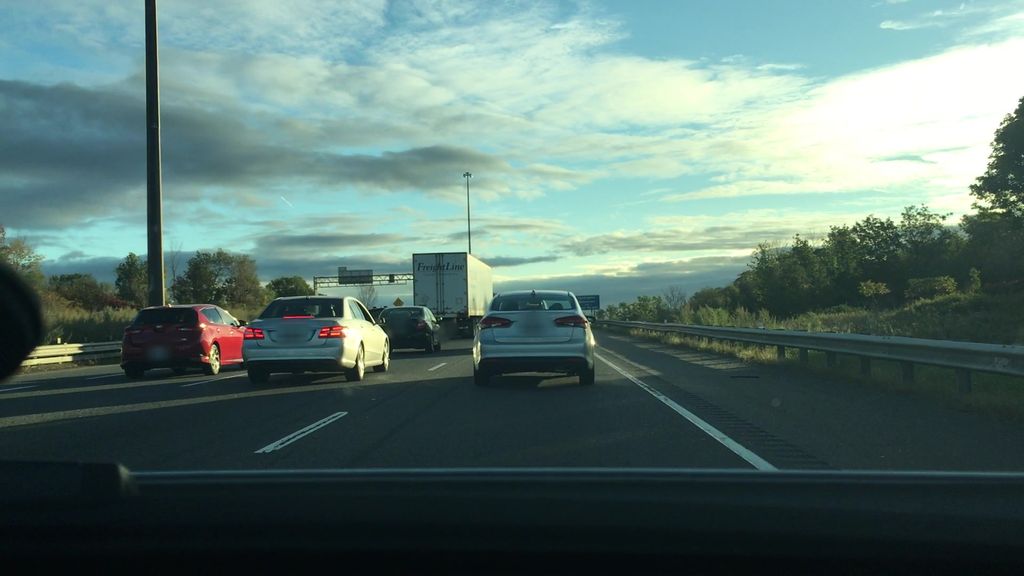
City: hamilton